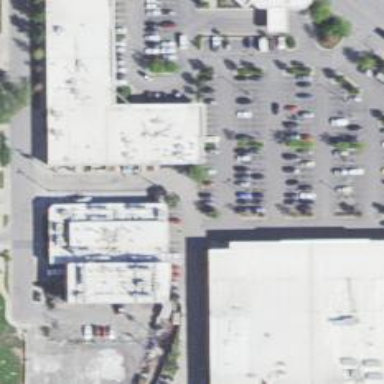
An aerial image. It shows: Retail area.